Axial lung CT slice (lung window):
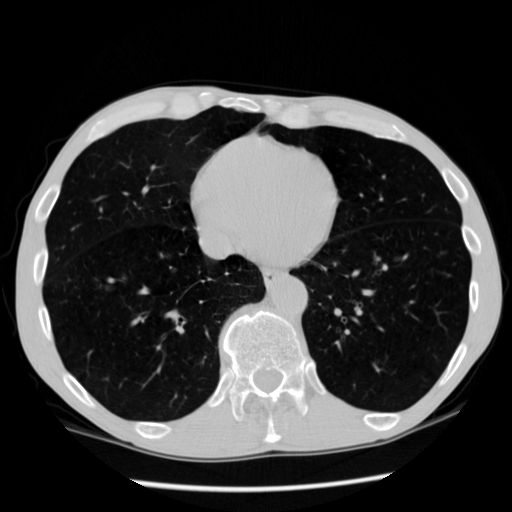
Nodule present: no